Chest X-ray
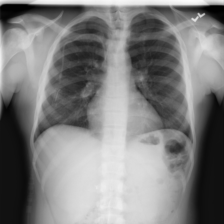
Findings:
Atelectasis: negative
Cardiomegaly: negative
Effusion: negative
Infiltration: negative
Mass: negative
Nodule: negative
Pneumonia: negative
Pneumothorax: negative
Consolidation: negative
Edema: negative
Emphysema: negative
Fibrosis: negative
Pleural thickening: negative
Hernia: negative